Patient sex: M
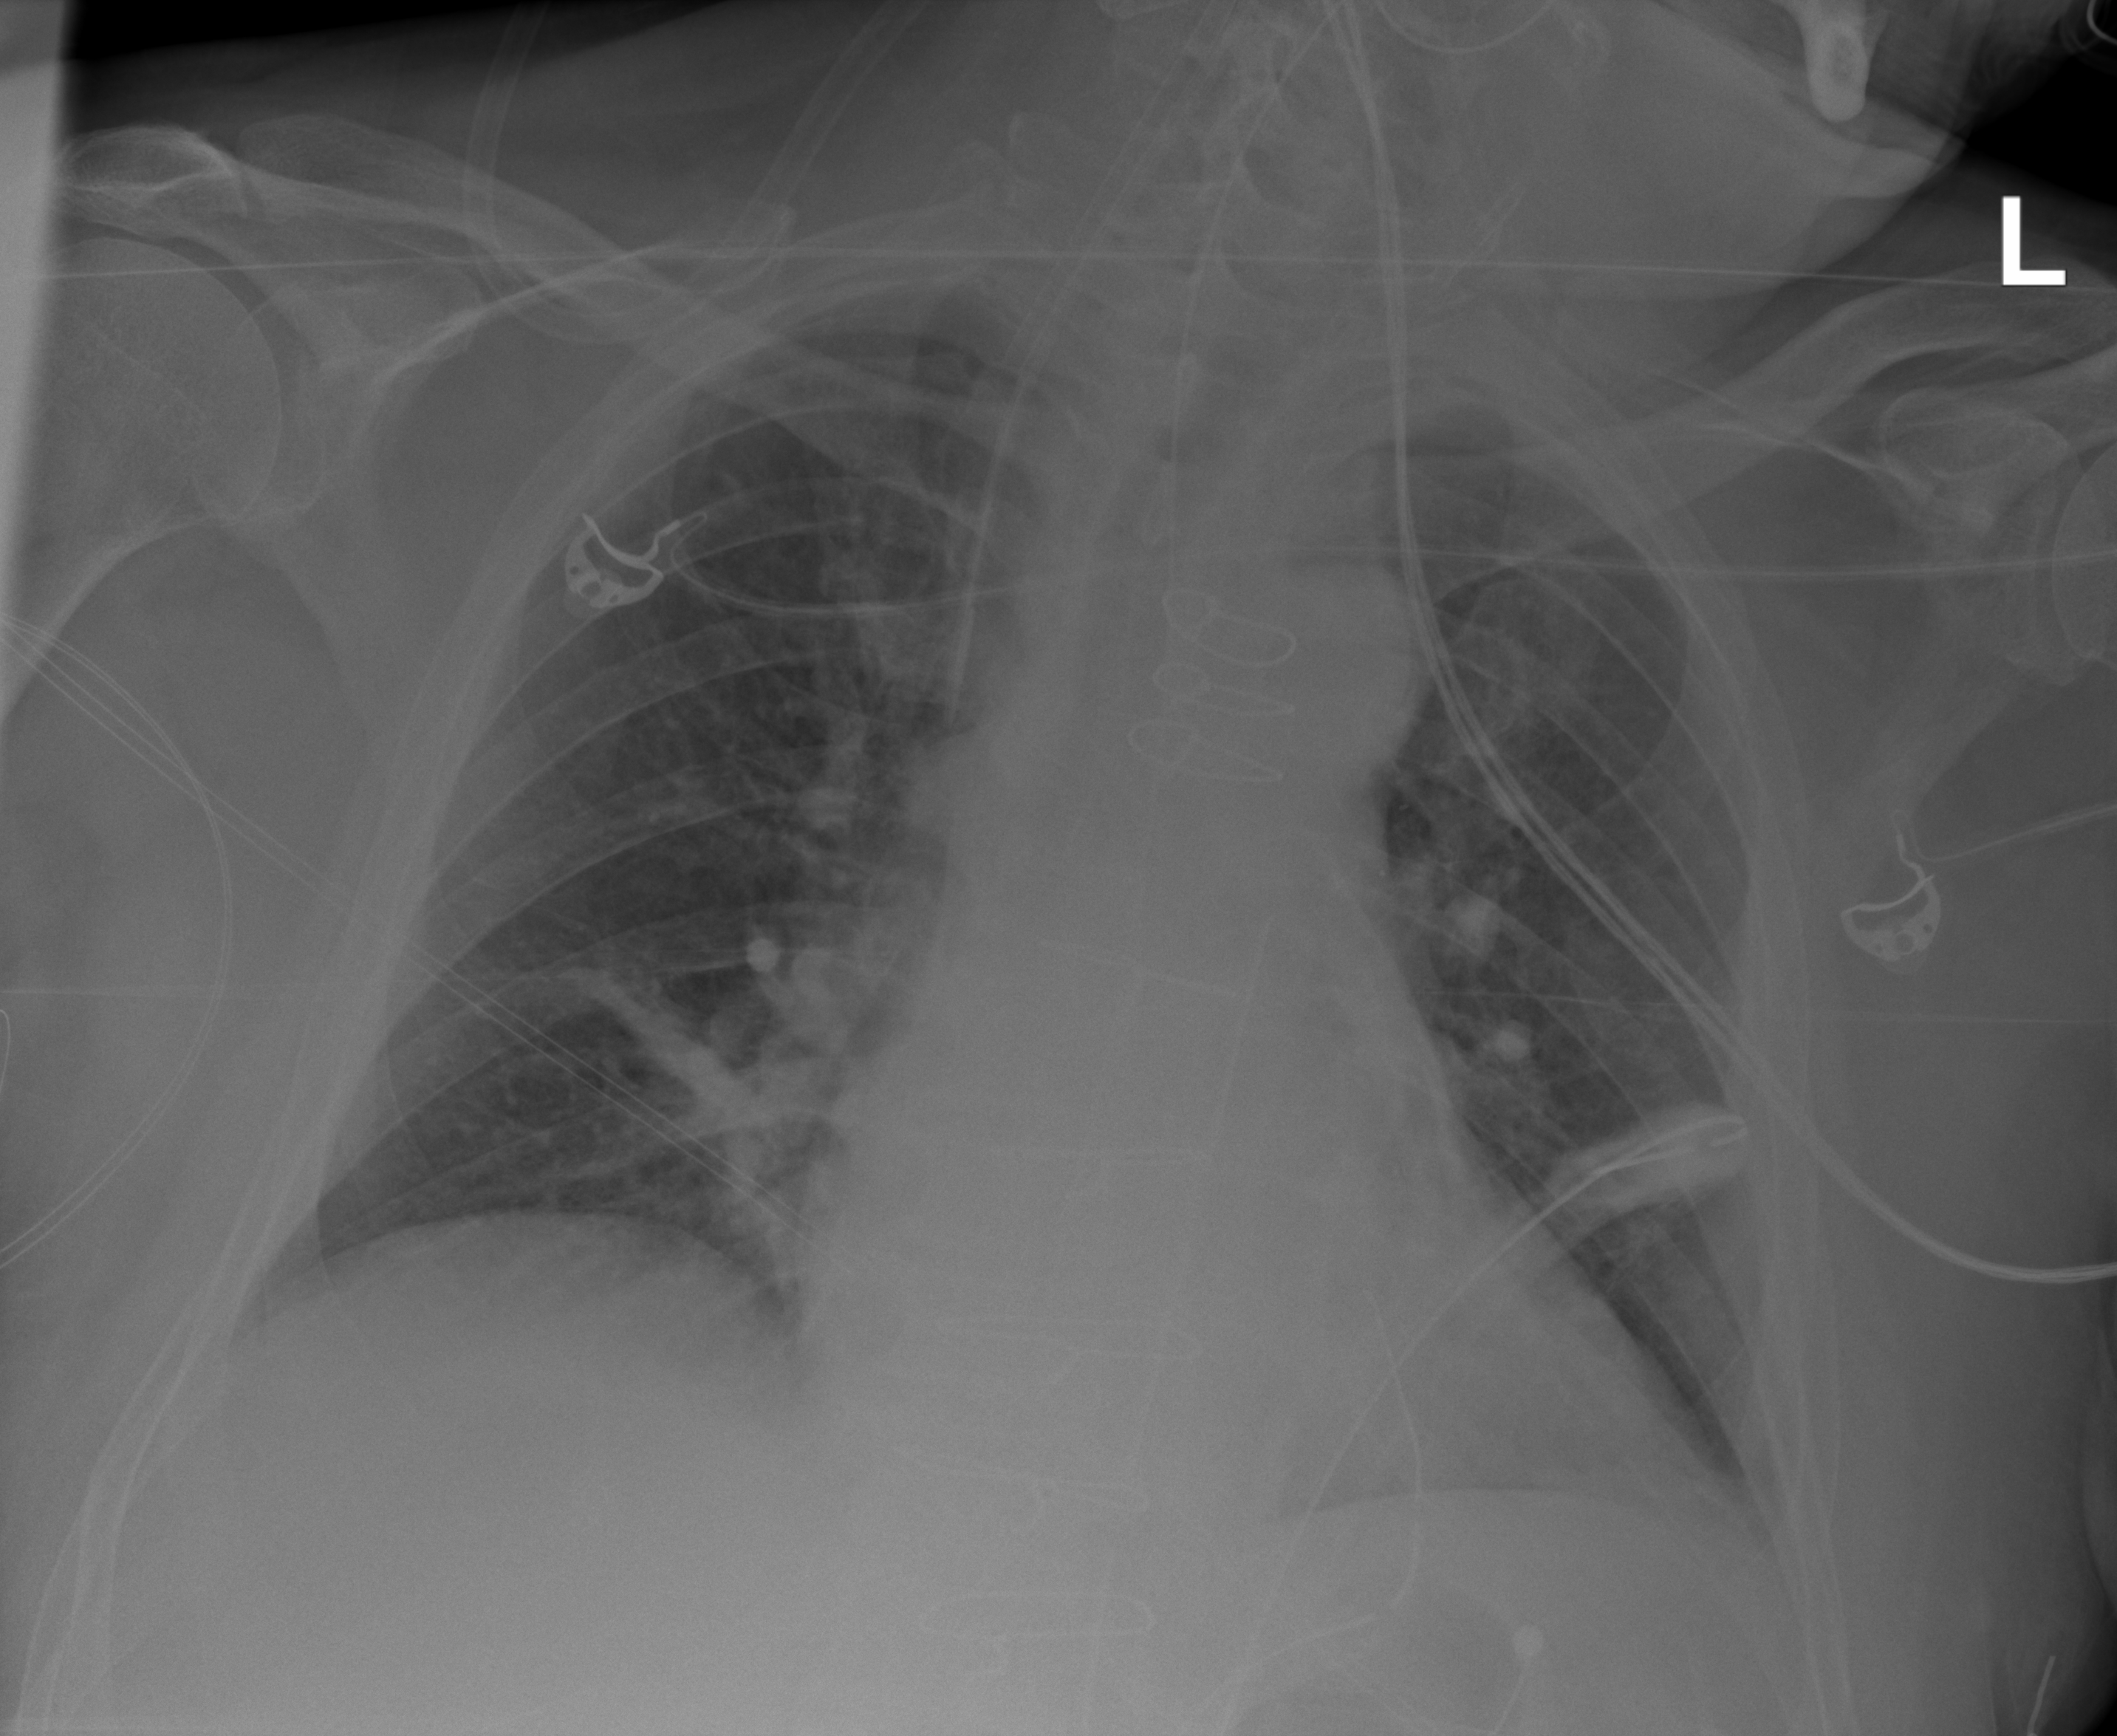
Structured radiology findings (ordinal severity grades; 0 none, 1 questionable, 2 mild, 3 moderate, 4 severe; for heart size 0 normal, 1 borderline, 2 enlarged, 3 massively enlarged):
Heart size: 2
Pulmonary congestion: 2
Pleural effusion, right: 0
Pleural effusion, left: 2
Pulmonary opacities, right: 0
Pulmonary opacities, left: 0
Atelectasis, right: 2
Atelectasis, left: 2